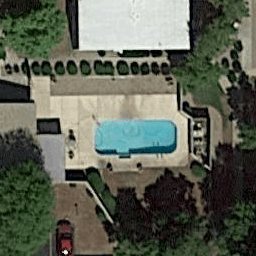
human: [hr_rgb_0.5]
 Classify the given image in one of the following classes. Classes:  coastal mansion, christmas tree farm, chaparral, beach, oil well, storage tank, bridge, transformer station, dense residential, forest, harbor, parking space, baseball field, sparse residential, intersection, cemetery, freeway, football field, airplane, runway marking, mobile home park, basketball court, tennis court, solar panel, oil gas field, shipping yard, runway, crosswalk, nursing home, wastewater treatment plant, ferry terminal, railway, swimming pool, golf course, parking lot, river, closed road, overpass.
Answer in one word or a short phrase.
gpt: swimming pool